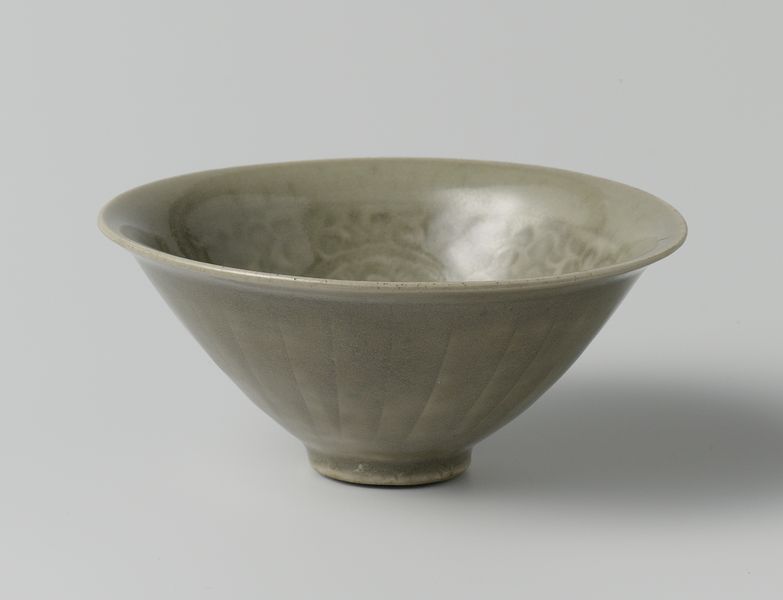
Titel: Kom
Standort: Amsterdam
Institution: Rijksmuseum
Schlagwörter: braun, muster, blanc, gedreht, porcelaine, getöpfert, motif, faience, bol, ancien, müsli, schale